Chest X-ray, AP view. Patient: 42 years old, sex M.
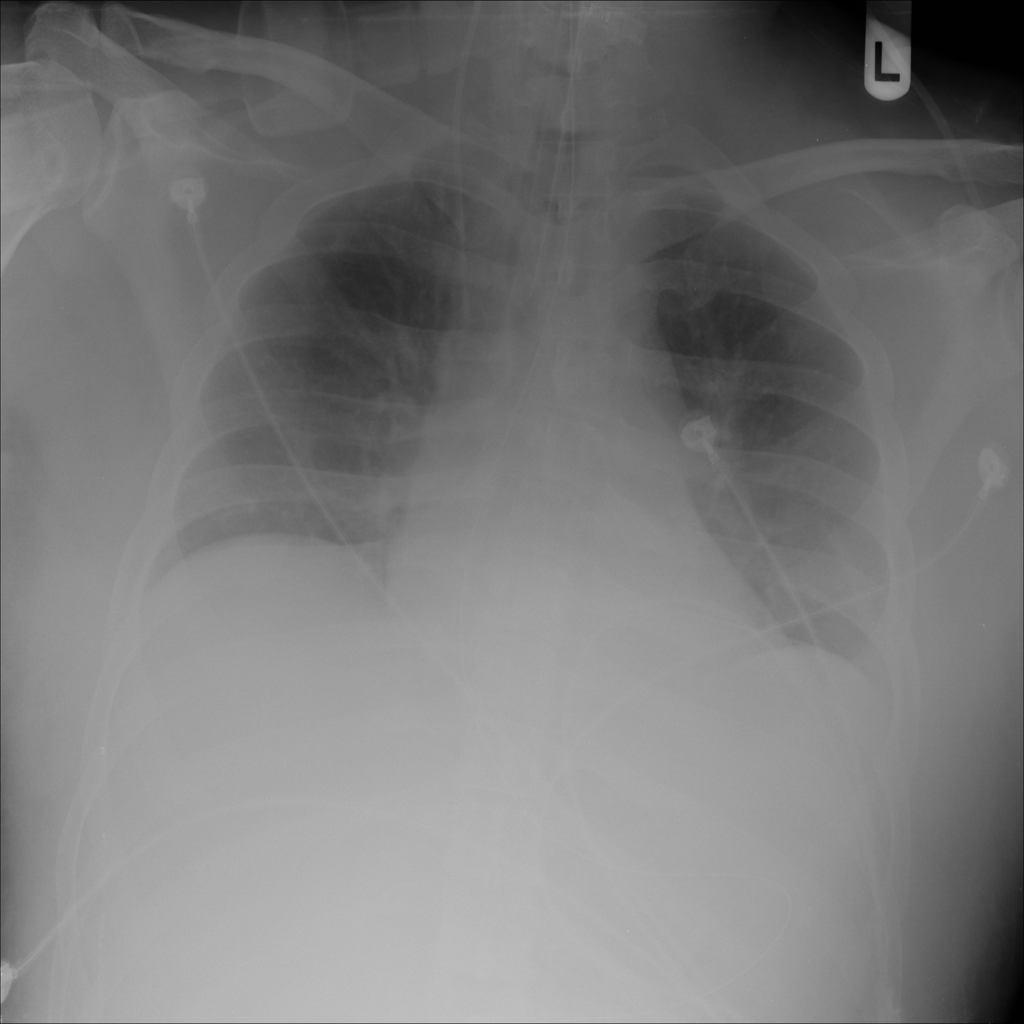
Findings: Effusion